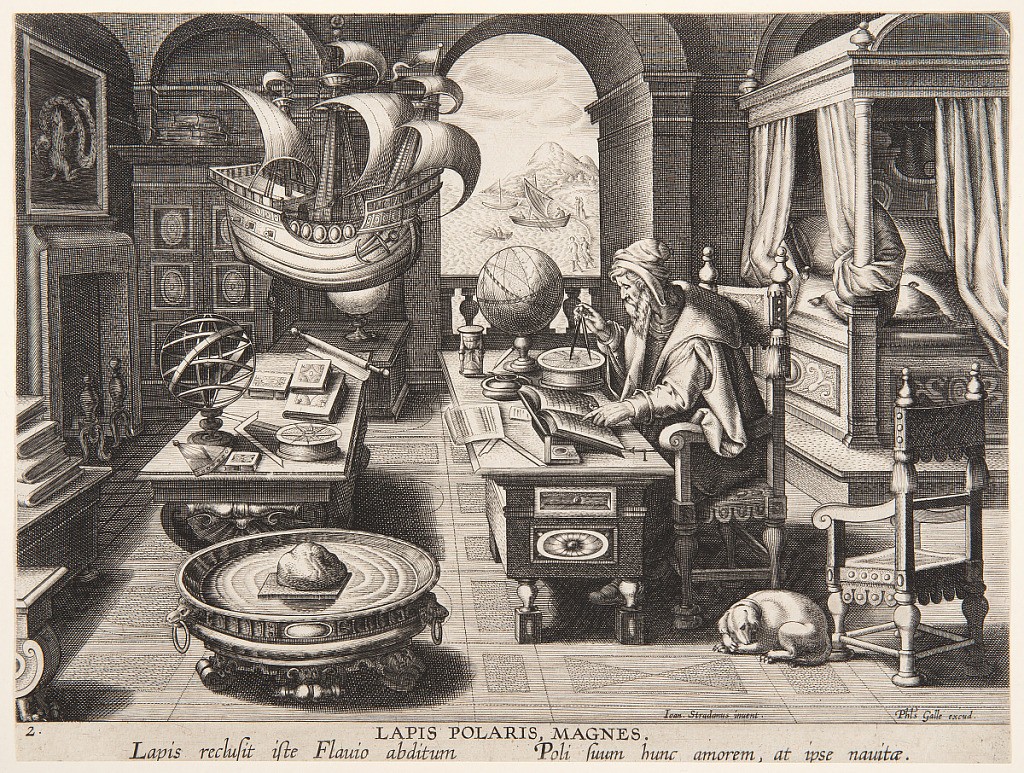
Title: Lapis Polaris Magnes (Invention of the Compass), plate 2 of the Nova Reperta (New Inventions for Modern Times)
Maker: Jan van der Straet, called Stradanus, Flemish, 1523–1605
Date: ca. 1590
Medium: Engraving on paper
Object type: Print
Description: An old man, identified as the legendary Flavio Amalfitano, seated at his desk using a compass and reading a book; tools, books, and instruments are arranged around the richly furnished room; a dog is at his feet. A model of a ship hangs above and in front of him.